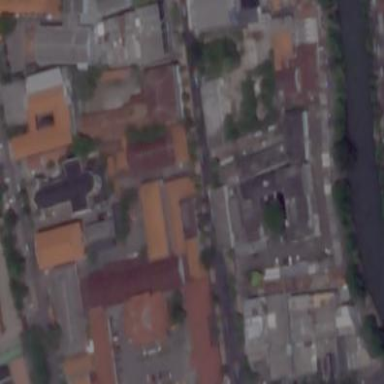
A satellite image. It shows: Building with tiled roof.